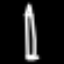
Label: pencil